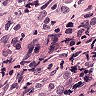
Metastatic tissue present: yes